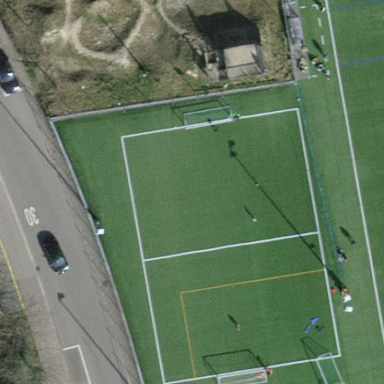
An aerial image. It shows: Soccer pitch for leisureland activities.